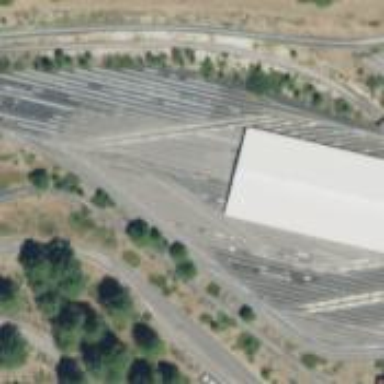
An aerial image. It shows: Miniature railway yard.